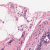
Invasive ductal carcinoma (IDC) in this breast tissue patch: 1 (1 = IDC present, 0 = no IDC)